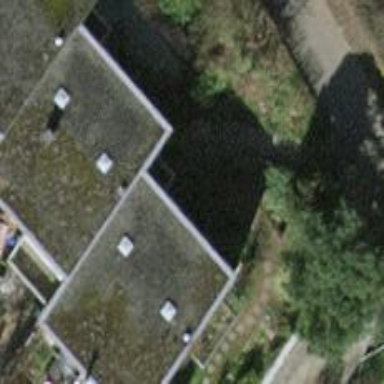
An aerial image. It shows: Terrace building.